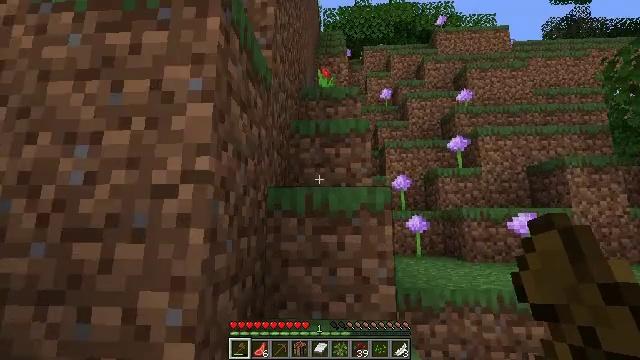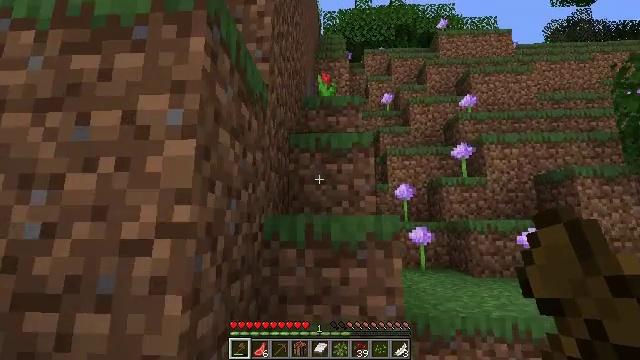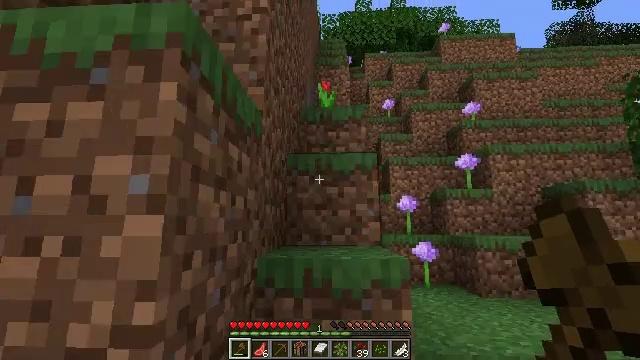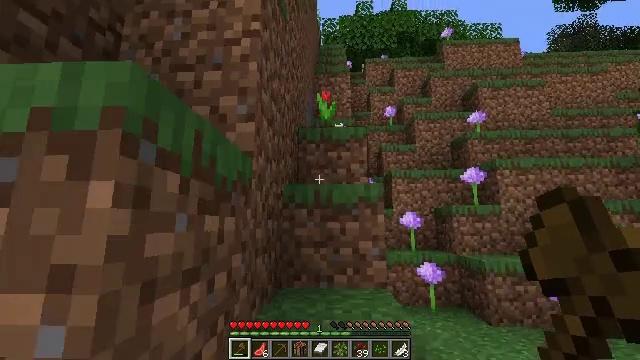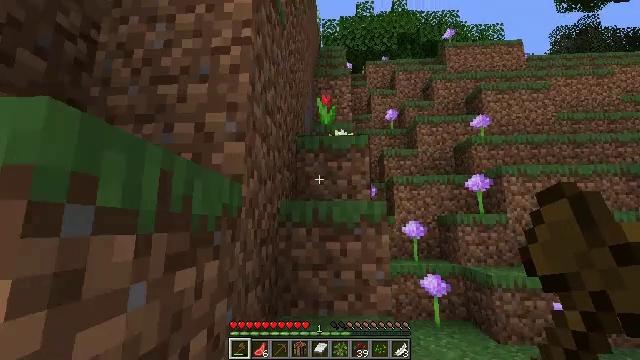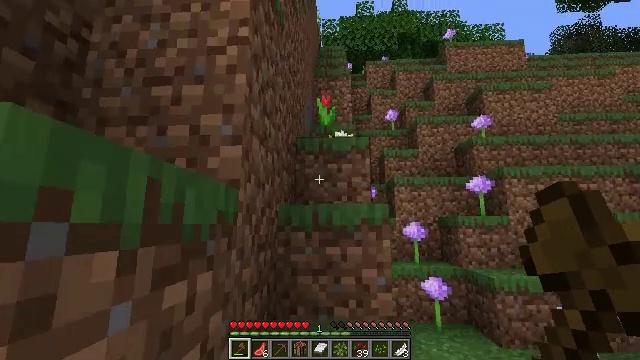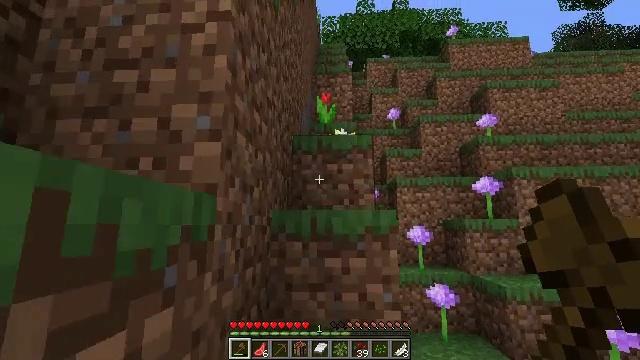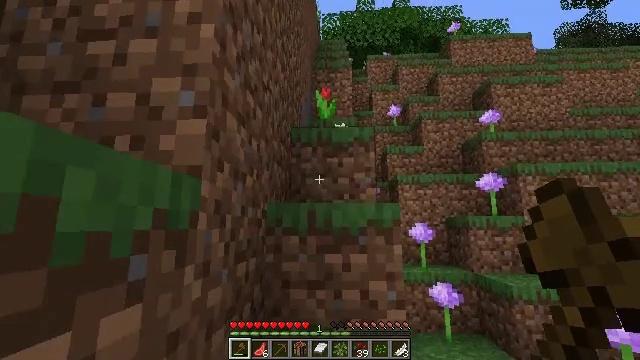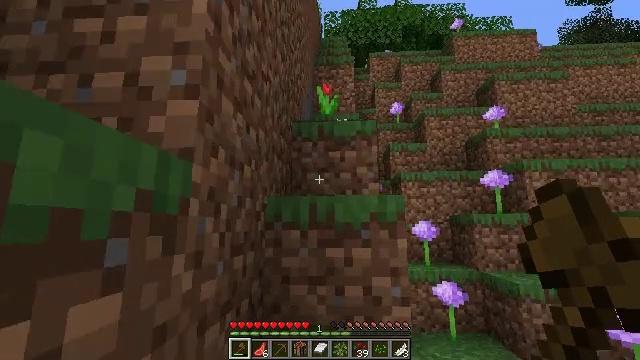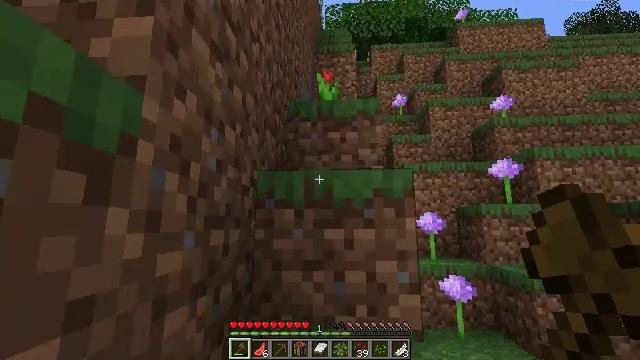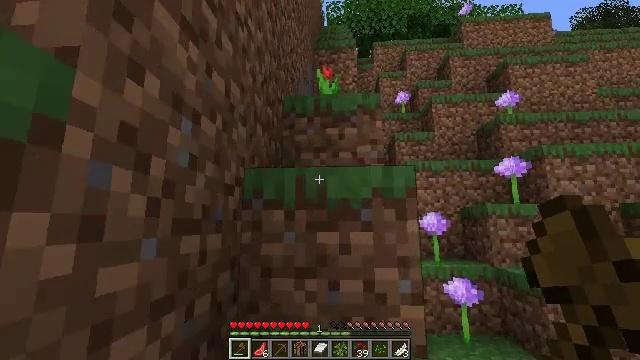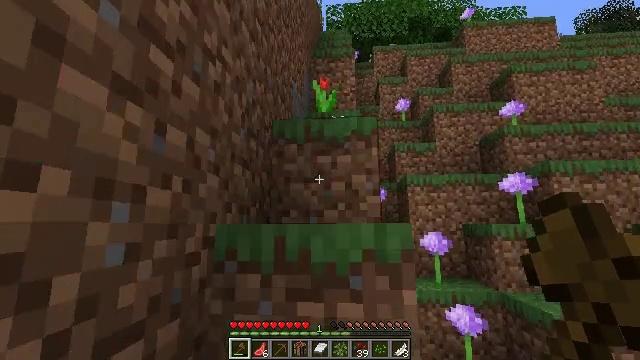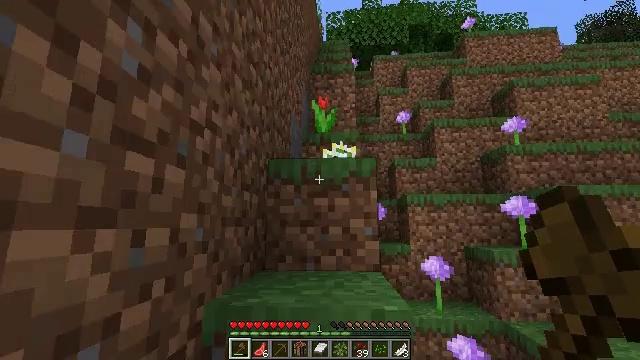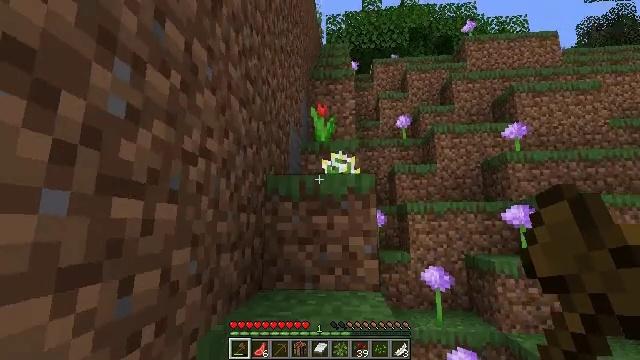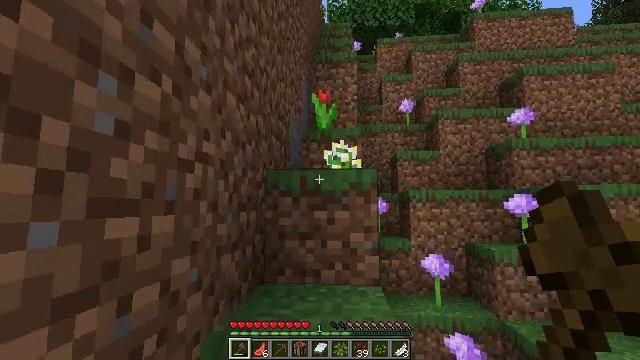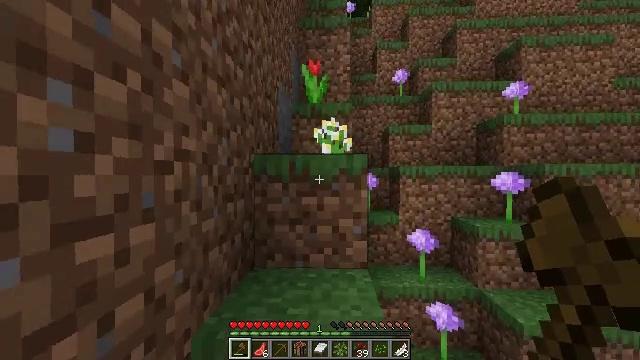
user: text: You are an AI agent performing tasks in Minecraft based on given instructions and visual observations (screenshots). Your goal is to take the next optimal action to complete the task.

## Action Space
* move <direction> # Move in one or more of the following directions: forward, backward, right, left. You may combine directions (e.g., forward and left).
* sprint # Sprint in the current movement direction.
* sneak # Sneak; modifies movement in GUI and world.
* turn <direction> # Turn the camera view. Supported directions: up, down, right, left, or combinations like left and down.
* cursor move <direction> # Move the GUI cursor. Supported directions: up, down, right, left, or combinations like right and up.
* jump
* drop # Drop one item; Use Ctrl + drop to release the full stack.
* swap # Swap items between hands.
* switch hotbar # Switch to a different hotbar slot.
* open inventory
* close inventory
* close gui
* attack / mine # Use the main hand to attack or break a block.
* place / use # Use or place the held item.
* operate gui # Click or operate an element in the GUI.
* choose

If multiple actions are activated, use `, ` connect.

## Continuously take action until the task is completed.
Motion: motion action
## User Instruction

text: Excavate the red sand area.
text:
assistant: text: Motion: move forward, jump
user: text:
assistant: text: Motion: move forward, jump
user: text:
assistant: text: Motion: move forward, jump
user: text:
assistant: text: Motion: move forward, jump
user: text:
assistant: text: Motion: move forward
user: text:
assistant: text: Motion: move forward
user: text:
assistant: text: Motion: move forward
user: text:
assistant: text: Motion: move forward and move right
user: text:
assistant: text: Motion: move forward and move right
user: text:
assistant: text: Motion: move forward and move right
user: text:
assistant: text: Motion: move forward, jump
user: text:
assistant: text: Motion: move forward, jump
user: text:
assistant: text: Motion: move forward, jump
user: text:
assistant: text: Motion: move forward, turn down, jump
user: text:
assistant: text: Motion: move forward and move left, turn right and down
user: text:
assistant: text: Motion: move forward and move left, turn down
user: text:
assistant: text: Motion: move forward and move left
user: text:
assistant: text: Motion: move forward
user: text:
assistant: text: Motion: move forward, jump
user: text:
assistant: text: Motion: move forward, jump
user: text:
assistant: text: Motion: move forward, jump
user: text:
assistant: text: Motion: move forward, jump
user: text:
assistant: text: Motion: move forward
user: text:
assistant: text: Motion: move forward
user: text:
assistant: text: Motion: move forward
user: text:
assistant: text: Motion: move forward, turn right and down
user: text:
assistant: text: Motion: move forward, turn right and down
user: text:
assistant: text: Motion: move forward
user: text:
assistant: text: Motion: move forward
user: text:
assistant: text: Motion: move forward, jump